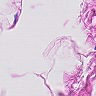
Metastatic tissue present: no